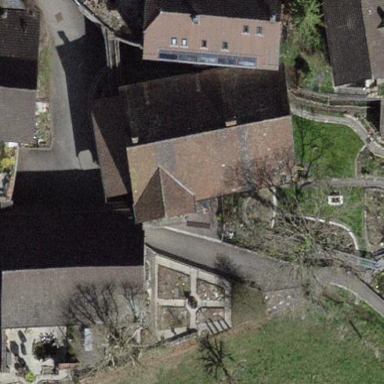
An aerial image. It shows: Building with tile roof.